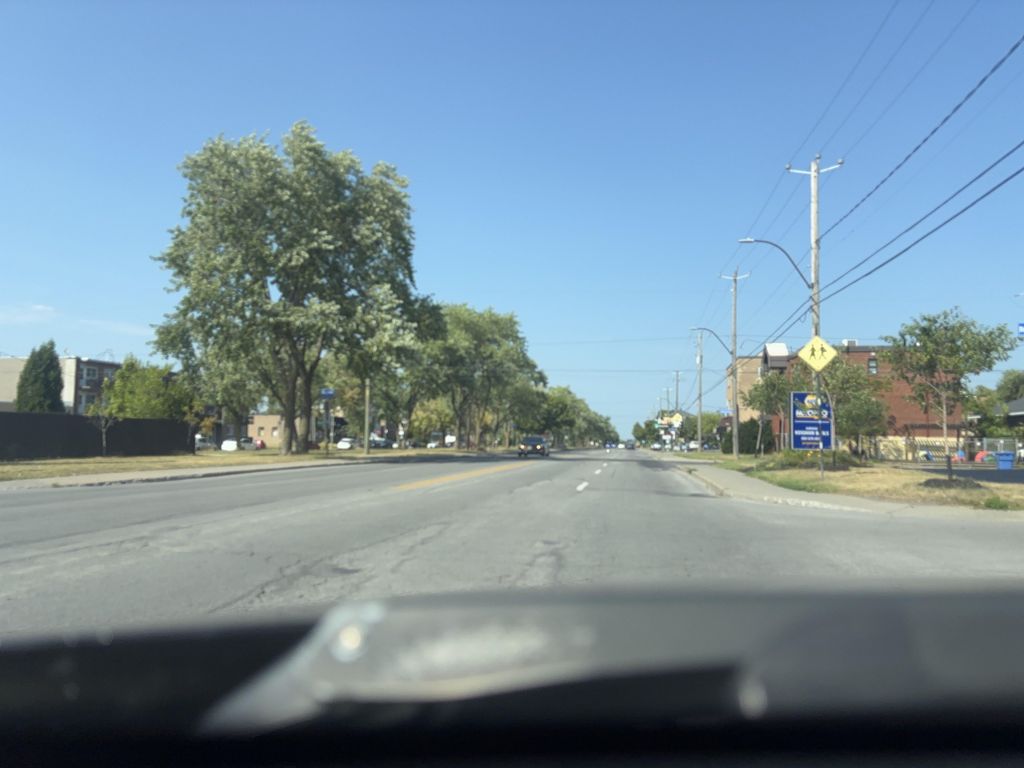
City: montreal